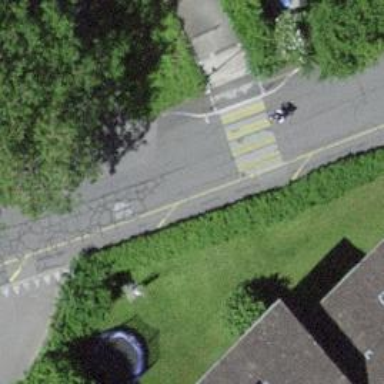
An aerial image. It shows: Zebra crossing on the road.